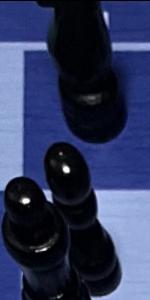
Label: Pawn_Black